Question: Hi I am new to the Jtree component.
I am adding nodes dynamically according to button click events. The nodes are added successfully when I click a button, but after adding a panel on node click event, the node functionality (ie, when clicking on node buttons that are visible) stops not working.

This is my code:
'''
@Override
public void valueChanged(TreeSelectionEvent event) {
(tree.getLastSelectedPathComponent().toString().startsWith("Channel")) {
//if i click Channel node the device button is not visible
//block button have to invisible
//treePanel contains jtree
treePanel.revalidate();
treePanel.repaint();
modbusButton.setEnabled(false);
channelButton.setEnabled(false);
blockButton.setEnabled(false);
deviceButton.setEnabled(true);
modbus2 mcon = null;
try {
mcon = new modbus2();
} catch (SQLException ex) {
Logger.getLogger(ModBusTree.class.getName()).log(Level.SEVERE,null,ex);
}
ModbusMainPanel.rightPanel.removeAll();
ModbusMainPanel.rightPanel.add(mcon.p2);
ModbusMainPanel.rightPanel.revalidate();
ModbusMainPanel.rightPanel.repaint();
}
}
'''
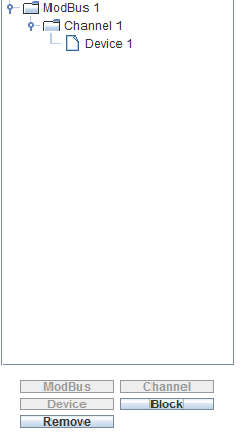
Answer: You may get some insight from the tutorial section <URL>, a compete example similar to what you're doing.